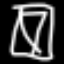
Label: diamond